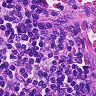
Metastatic tissue present: no